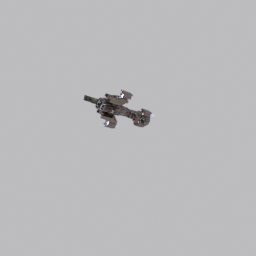
Label: mechanical